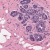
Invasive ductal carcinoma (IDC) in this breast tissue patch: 0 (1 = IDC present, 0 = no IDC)